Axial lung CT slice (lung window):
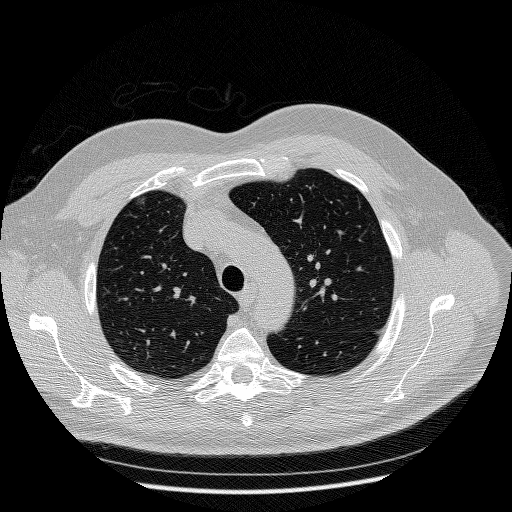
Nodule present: yes
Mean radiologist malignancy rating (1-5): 3.333